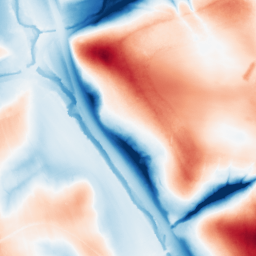
Category: edge_preserving
Decomposition family: guided
Decomposition parameters: radius: 32
eps: 0.1
Upsampling method: bspline
Upsampling parameters: scale: 2
Upsampling scale: 2